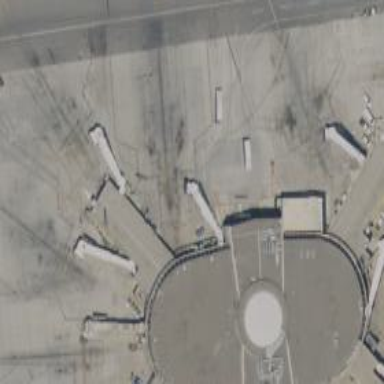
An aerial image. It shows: Airport gate.